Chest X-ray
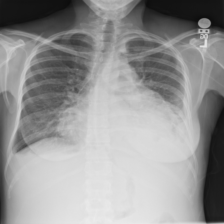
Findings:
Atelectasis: negative
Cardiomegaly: negative
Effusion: positive
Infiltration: negative
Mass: negative
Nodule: negative
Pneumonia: negative
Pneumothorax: negative
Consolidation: positive
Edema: negative
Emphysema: negative
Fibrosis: negative
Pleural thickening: positive
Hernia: negative